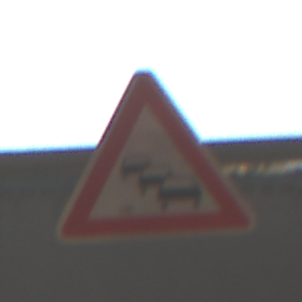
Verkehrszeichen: Stau
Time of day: MorningAfternoon
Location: Outdoor (Urban)
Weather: Clear
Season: NotSpecified
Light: Natural